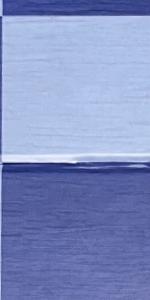
Label: Empty